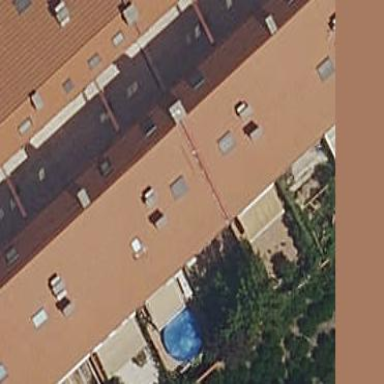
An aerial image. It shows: Terrace building.